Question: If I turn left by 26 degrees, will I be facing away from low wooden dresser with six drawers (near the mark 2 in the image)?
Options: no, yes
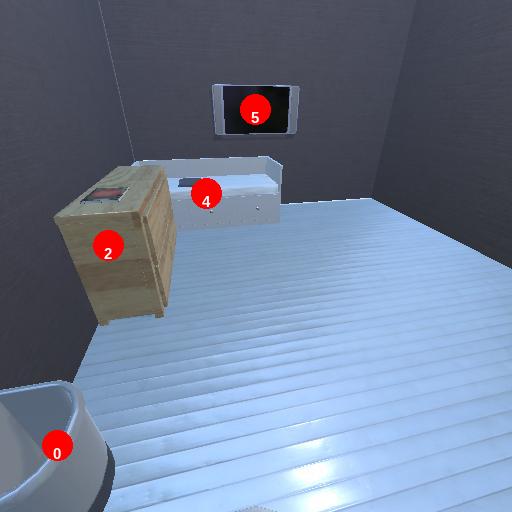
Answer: no